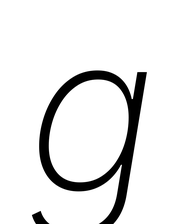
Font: Inter-Italic_ExtraLight_Italic